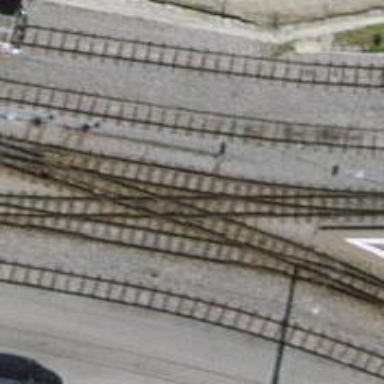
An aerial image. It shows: Narrow-gauge railway track electrified by contact line.